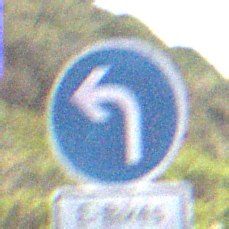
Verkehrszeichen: VorgeschriebeneFahrtrichtungLinks
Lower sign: BesondereFahrzeugeUndTransportgueter13
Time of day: MorningAfternoon
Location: Outdoor (RoadRail)
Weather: PartlyCloudy
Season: NotSpecified
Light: Natural